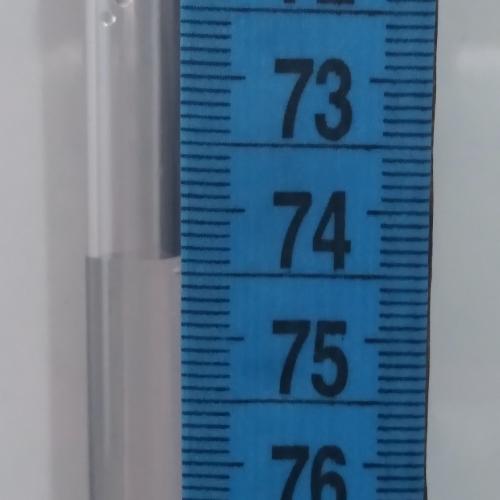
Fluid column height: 74.4 cm